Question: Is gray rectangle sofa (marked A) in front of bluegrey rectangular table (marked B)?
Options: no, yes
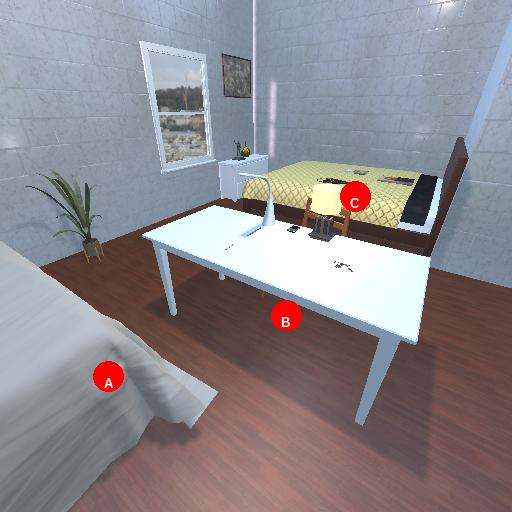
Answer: no